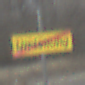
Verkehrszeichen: EndeDerUmleitungsankuendigung
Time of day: SunriseSunset
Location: Outdoor (RoadRail)
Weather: PartlyCloudy
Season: NotSpecified
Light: Natural